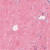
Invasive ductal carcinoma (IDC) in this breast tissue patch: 0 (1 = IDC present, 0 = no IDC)